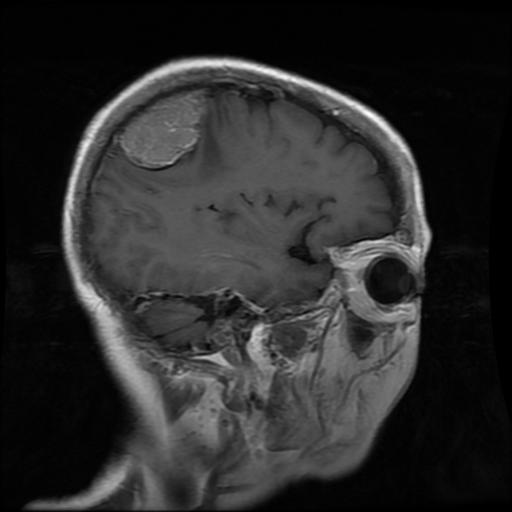
Label: meningioma